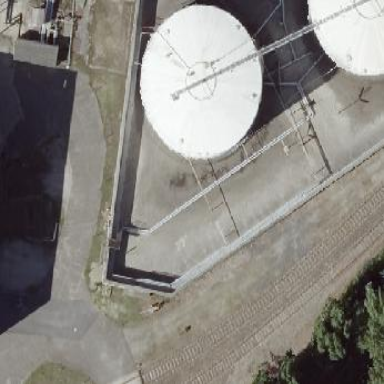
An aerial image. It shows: Storage tank which is man-made and housed in building.